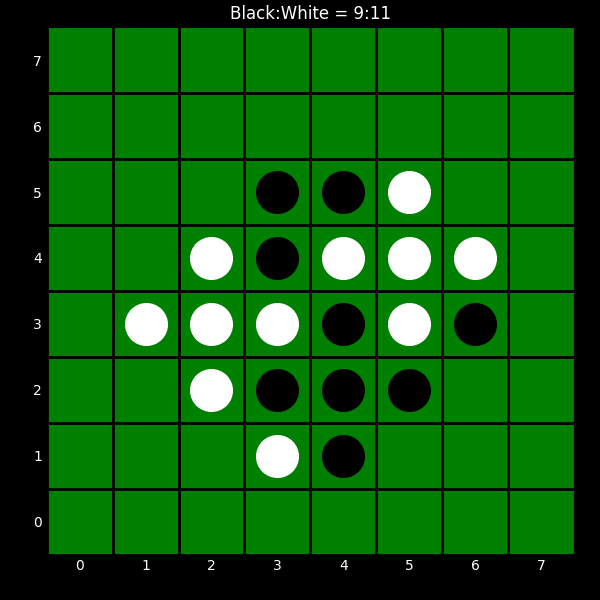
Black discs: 9
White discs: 11